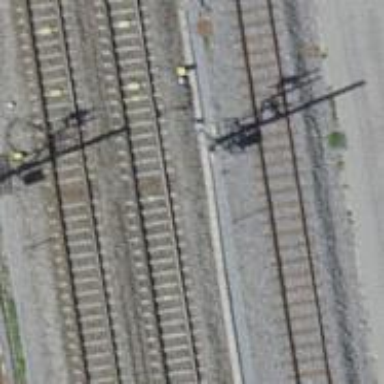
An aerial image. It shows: Railway signal.